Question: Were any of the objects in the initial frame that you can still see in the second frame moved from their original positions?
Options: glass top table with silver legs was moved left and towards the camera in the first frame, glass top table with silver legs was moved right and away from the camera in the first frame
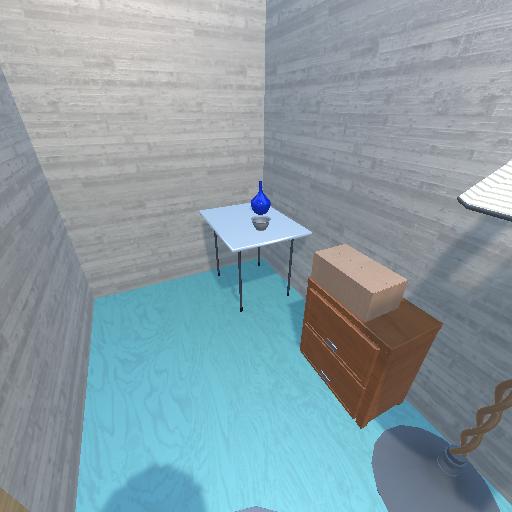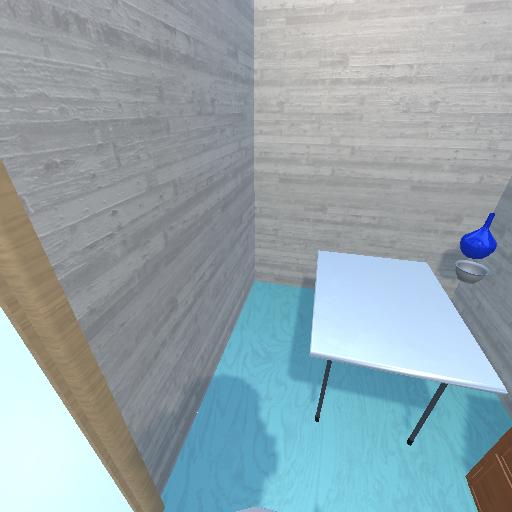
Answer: glass top table with silver legs was moved left and towards the camera in the first frame